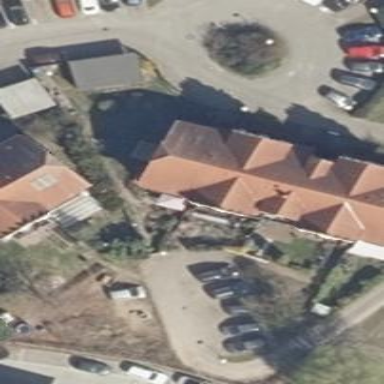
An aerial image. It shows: View of apartment building.